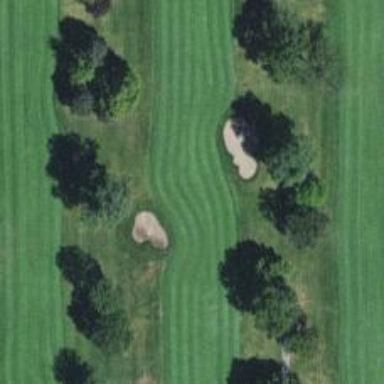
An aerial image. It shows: View of golf hole.